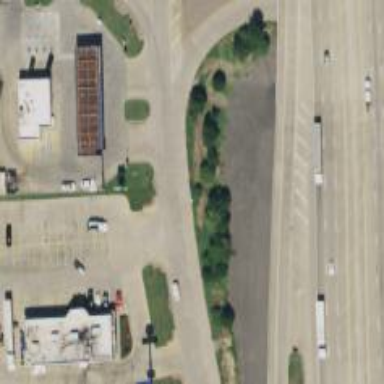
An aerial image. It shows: Secondary road with frontage road alongside.